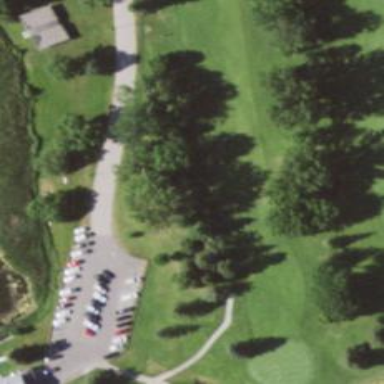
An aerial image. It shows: Golf hole.